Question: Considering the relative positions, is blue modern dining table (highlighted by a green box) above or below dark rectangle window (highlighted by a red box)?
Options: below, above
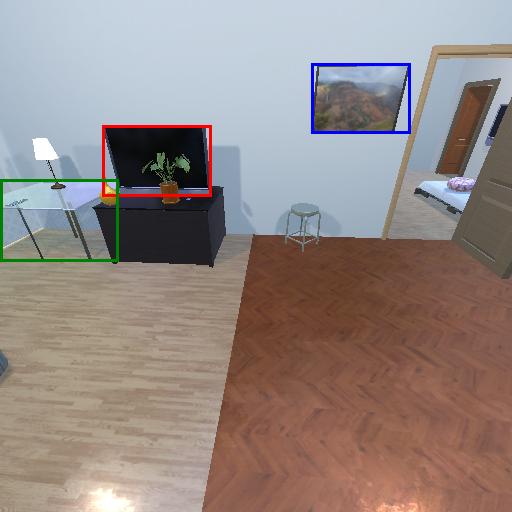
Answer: below